Question: I am trying to fetch field data from the database and display in dropdown list. I am not getting proper output. I get model class name in dropdown.
name: SearchMDLNoModel
'''
using System;
using System.Collections.Generic;
using System.Linq;
using System.Web;
using System.ComponentModel.DataAnnotations;
namespace ApricaCRMEvent.Models.CRM.DatabaseEntities
{
public class SearchMDLNoModel
{
[Display(Name = "Request For Id")]
public string Request_For_Id { get; set; }
}
}
'''
name :SearchMDLNoDL
'''
using System;
using System.Collections.Generic;
using System.Linq;
using System.Web;
using ApricaCRMEvent.Models.CRM.DatabaseEntities;
using DataLayer;
using System.Data;
namespace ApricaCRMEvent.Models.CRM.DataLayer
{
public class SearchMDLNoDL
{
public static List<SearchMDLNoModel> getAllMDLno() //all details of SQue
{
string proc = "SPGetMDLno";
DataTable table = DataProvider.SelectStoreProcedure(proc);
List<SearchMDLNoModel> ListMDLno = new List<SearchMDLNoModel>();
foreach (DataRow row in table.Rows)
{
SearchMDLNoModel MDLno_Obj = new SearchMDLNoModel();
MDLno_Obj.Request_For_Id = Convert.ToString(row["Request_For_Id"]);
ListMDLno.Add(MDLno_Obj);
}
return ListMDLno;
}
}
}
'''
name: SearchMDLNoController
'''
using System;
using System.Collections.Generic;
using System.Linq;
using System.Web;
using System.Web.Mvc;
using ApricaCRMEvent.Models.CRM.DataLayer;
using ApricaCRMEvent.Models.CRM.DatabaseEntities;
namespace ApricaCRMEvent.Controllers
{
public class SearchMDLNoController : Controller
{
//
// GET: /SearchMDLNo/
public ActionResult Index()
{
ViewData["MDLno"] = new SelectList(SearchMDLNoDL.getAllMDLno(),"Request_For_Id");
return View();
}
}
}
'''
name: Index.aspx
'''
<%@ Page Title="" Language="C#" MasterPageFile="~/Views/Shared/Site.Master" Inherits="System.Web.Mvc.ViewPage<ApricaCRMEvent.Models.CRM.DatabaseEntities.SearchMDLNoModel>" %>
<asp:Content ID="Content1" ContentPlaceHolderID="TitleContent" runat="server">
Index
</asp:Content>
<asp:Content ID="Content2" ContentPlaceHolderID="MainContent" runat="server">
<h2>Search by MDLNo</h2>
<% using (Html.BeginForm()) { %>
<%: Html.ValidationSummary(true, "Profile Updation was unsuccessful. Please correct the errors and try again.") %>
Select MDLno
<%= Html.DropDownList("Request_For_Id", ViewData["MDLno"] as SelectList)%>
<input type="submit" value="search" name="SearchMDLNo" />
<% } %>
</asp:Content>
'''
I am getting output like this .. I want data of that particular field.

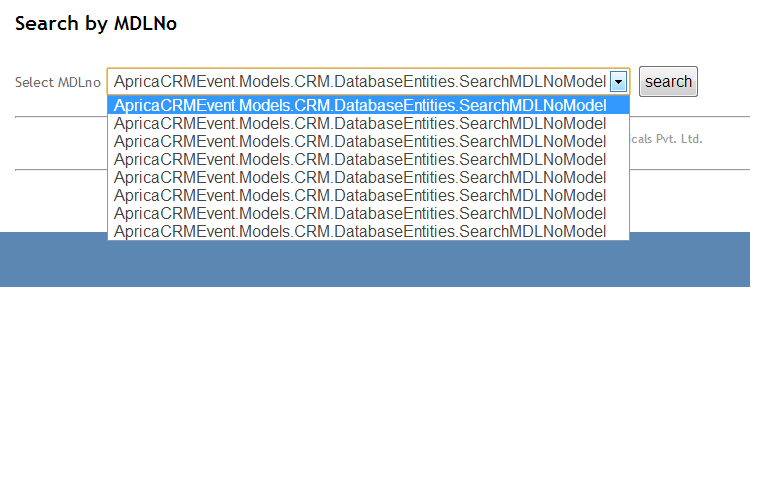
Answer: You are using the <URL> of the 'SelectList' where the second parameter is the
'selectedValue'.
You probably need <URL> where you can specify the 'dataValueField' and the 'dataTextField'
So you should write create your 'SelectList' like this:
'''
ViewData["MDLno"] =
new SelectList(SearchMDLNoDL.getAllMDLno(), "Request_For_Id", "Request_For_Id");
'''